Aerial crown-view tile of a tropical tree (Barro Colorado Island, Panama), acquired 20250414:
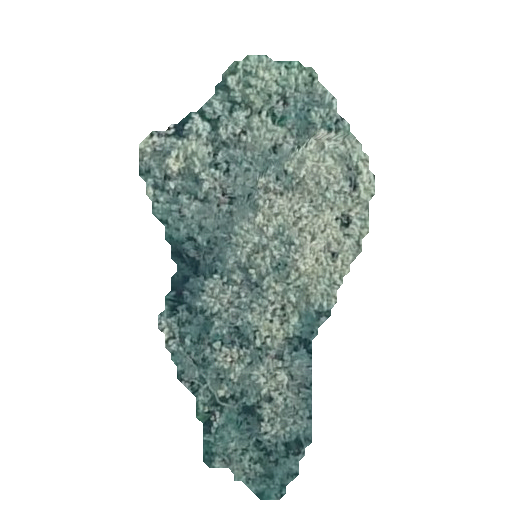
Species: Luehea seemannii
GBIF accepted scientific name: Luehea seemannii
Crown area: 97.154 m²